【题型】填空题　【知识点】解析几何　【难度】medium
已知$a$为常数，若直线$3x + y - 2 = 0$与直线$x - ay + 1 = 0$的夹角为$\arccos\dfrac{3\sqrt{10}}{10}$，则$a =$\underline{\quad\quad}.
【解答】
\vspace{0.5cm}
\noindent\textbf{【答案】$0$或$-\dfrac{3}{4}$}

\vspace{0.5cm}
\noindent\textbf{【分析】分别讨论直线$x - ay + 1 = 0$斜率不存在和斜率存在的情况，结合直线夹角公式可构造方程求解.}

\vspace{0.5cm}
\noindent\textbf{【详解】设两直线的夹角为$\theta$，则$\theta \in \left[0,\dfrac{\pi}{2}\right]$，$\cos\theta = \dfrac{3\sqrt{10}}{10}$，$\therefore \tan\theta = \dfrac{1}{3}$；}
\noindent\textbf{由直线$3x + y - 2 = 0$得其斜率$k_1 = -3$；}
\noindent\textbf{当$a = 0$时，直线$x - ay + 1 = 0$的斜率不存在，方程为：$x = -1$，}

\noindent\textbf{直线$3x + y - 2 = 0$与$x$轴交于$A\left(\dfrac{2}{3},0\right)$，与直线$x = -1$交于点$P(-1,5)$，}
\noindent\textbf{直线$x = -1$与$x$轴交于$B(-1,0)$，}
\noindent\textbf{则$\tan\angle APB = \dfrac{|AB|}{|BP|} = \dfrac{\dfrac{5}{3}}{5} = \dfrac{1}{3}$，满足题意；}
\noindent\textbf{当$a \neq 0$时，直线$x - ay + 1 = 0$的斜率$k_2 = \dfrac{1}{a}$，}
\noindent\textbf{则$\tan\theta = \left|\dfrac{k_1 - k_2}{1 + k_1k_2}\right| = \left|\dfrac{-3 - \dfrac{1}{a}}{1 - \dfrac{3}{a}}\right| = \left|\dfrac{3a + 1}{a - 3}\right| = \dfrac{1}{3}$，解得：$a = 0$（舍）或$a = -\dfrac{3}{4}$}
\noindent\textbf{综上所述：$a = 0$或$-\dfrac{3}{4}$.}
\noindent\textbf{故答案为：$0$或$-\dfrac{3}{4}$.}
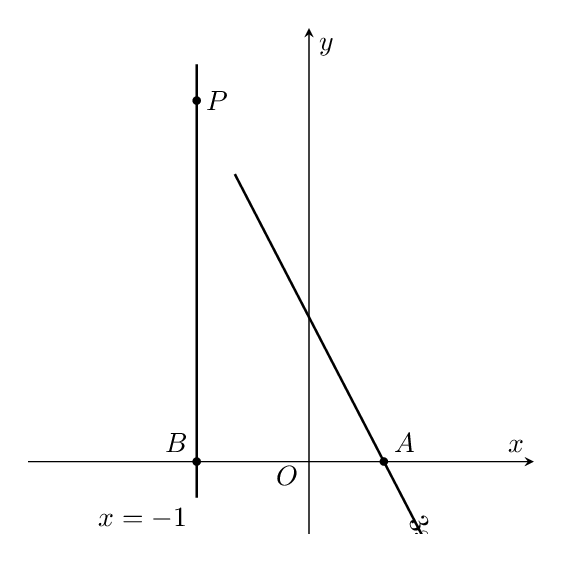